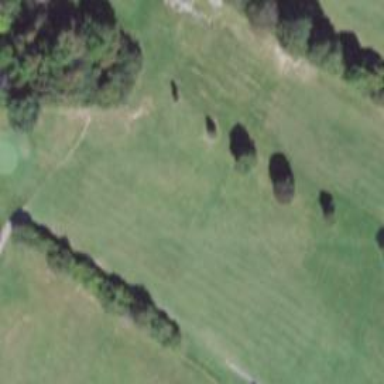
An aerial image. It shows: Golf hole.